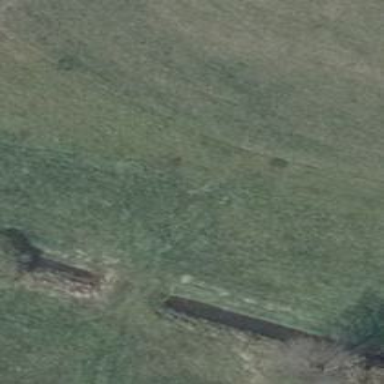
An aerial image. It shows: Grass track with grade5 track type.